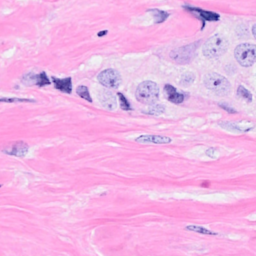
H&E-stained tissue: Breast